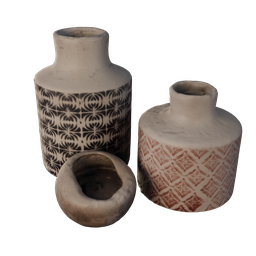
Label: decoration